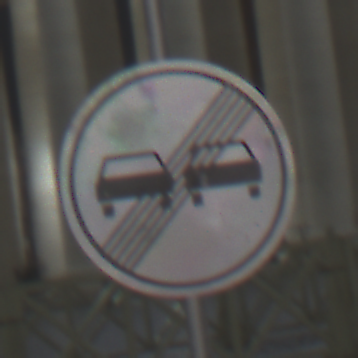
Verkehrszeichen: EndeUeberholverbot
Umgebung: Outdoor, Urban
Tageszeit: Night
Wetter: PartlyCloudy
Licht: Artificial
Jahreszeit: NotSpecified
Kontrast: HighContrast